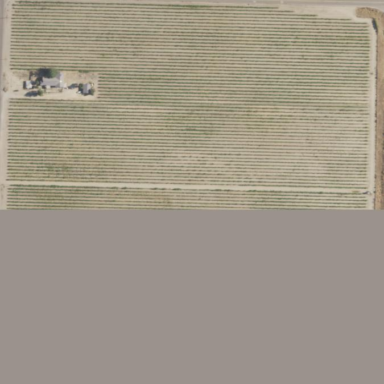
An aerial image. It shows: Beautiful vineyard in the countryside.